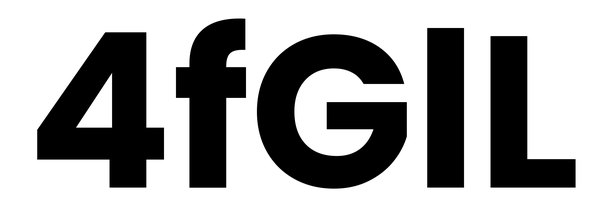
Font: Poppins-Bold